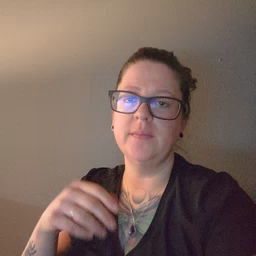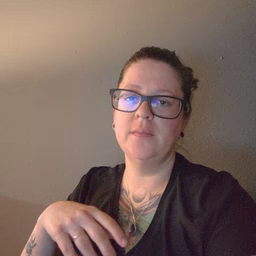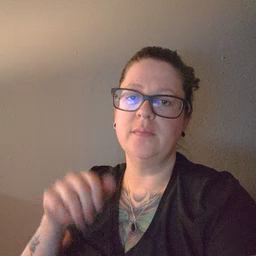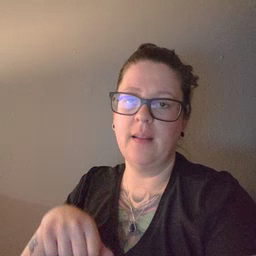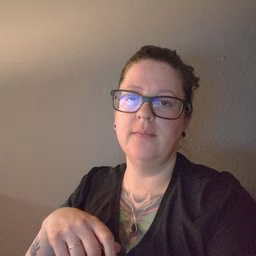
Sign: can